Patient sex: M
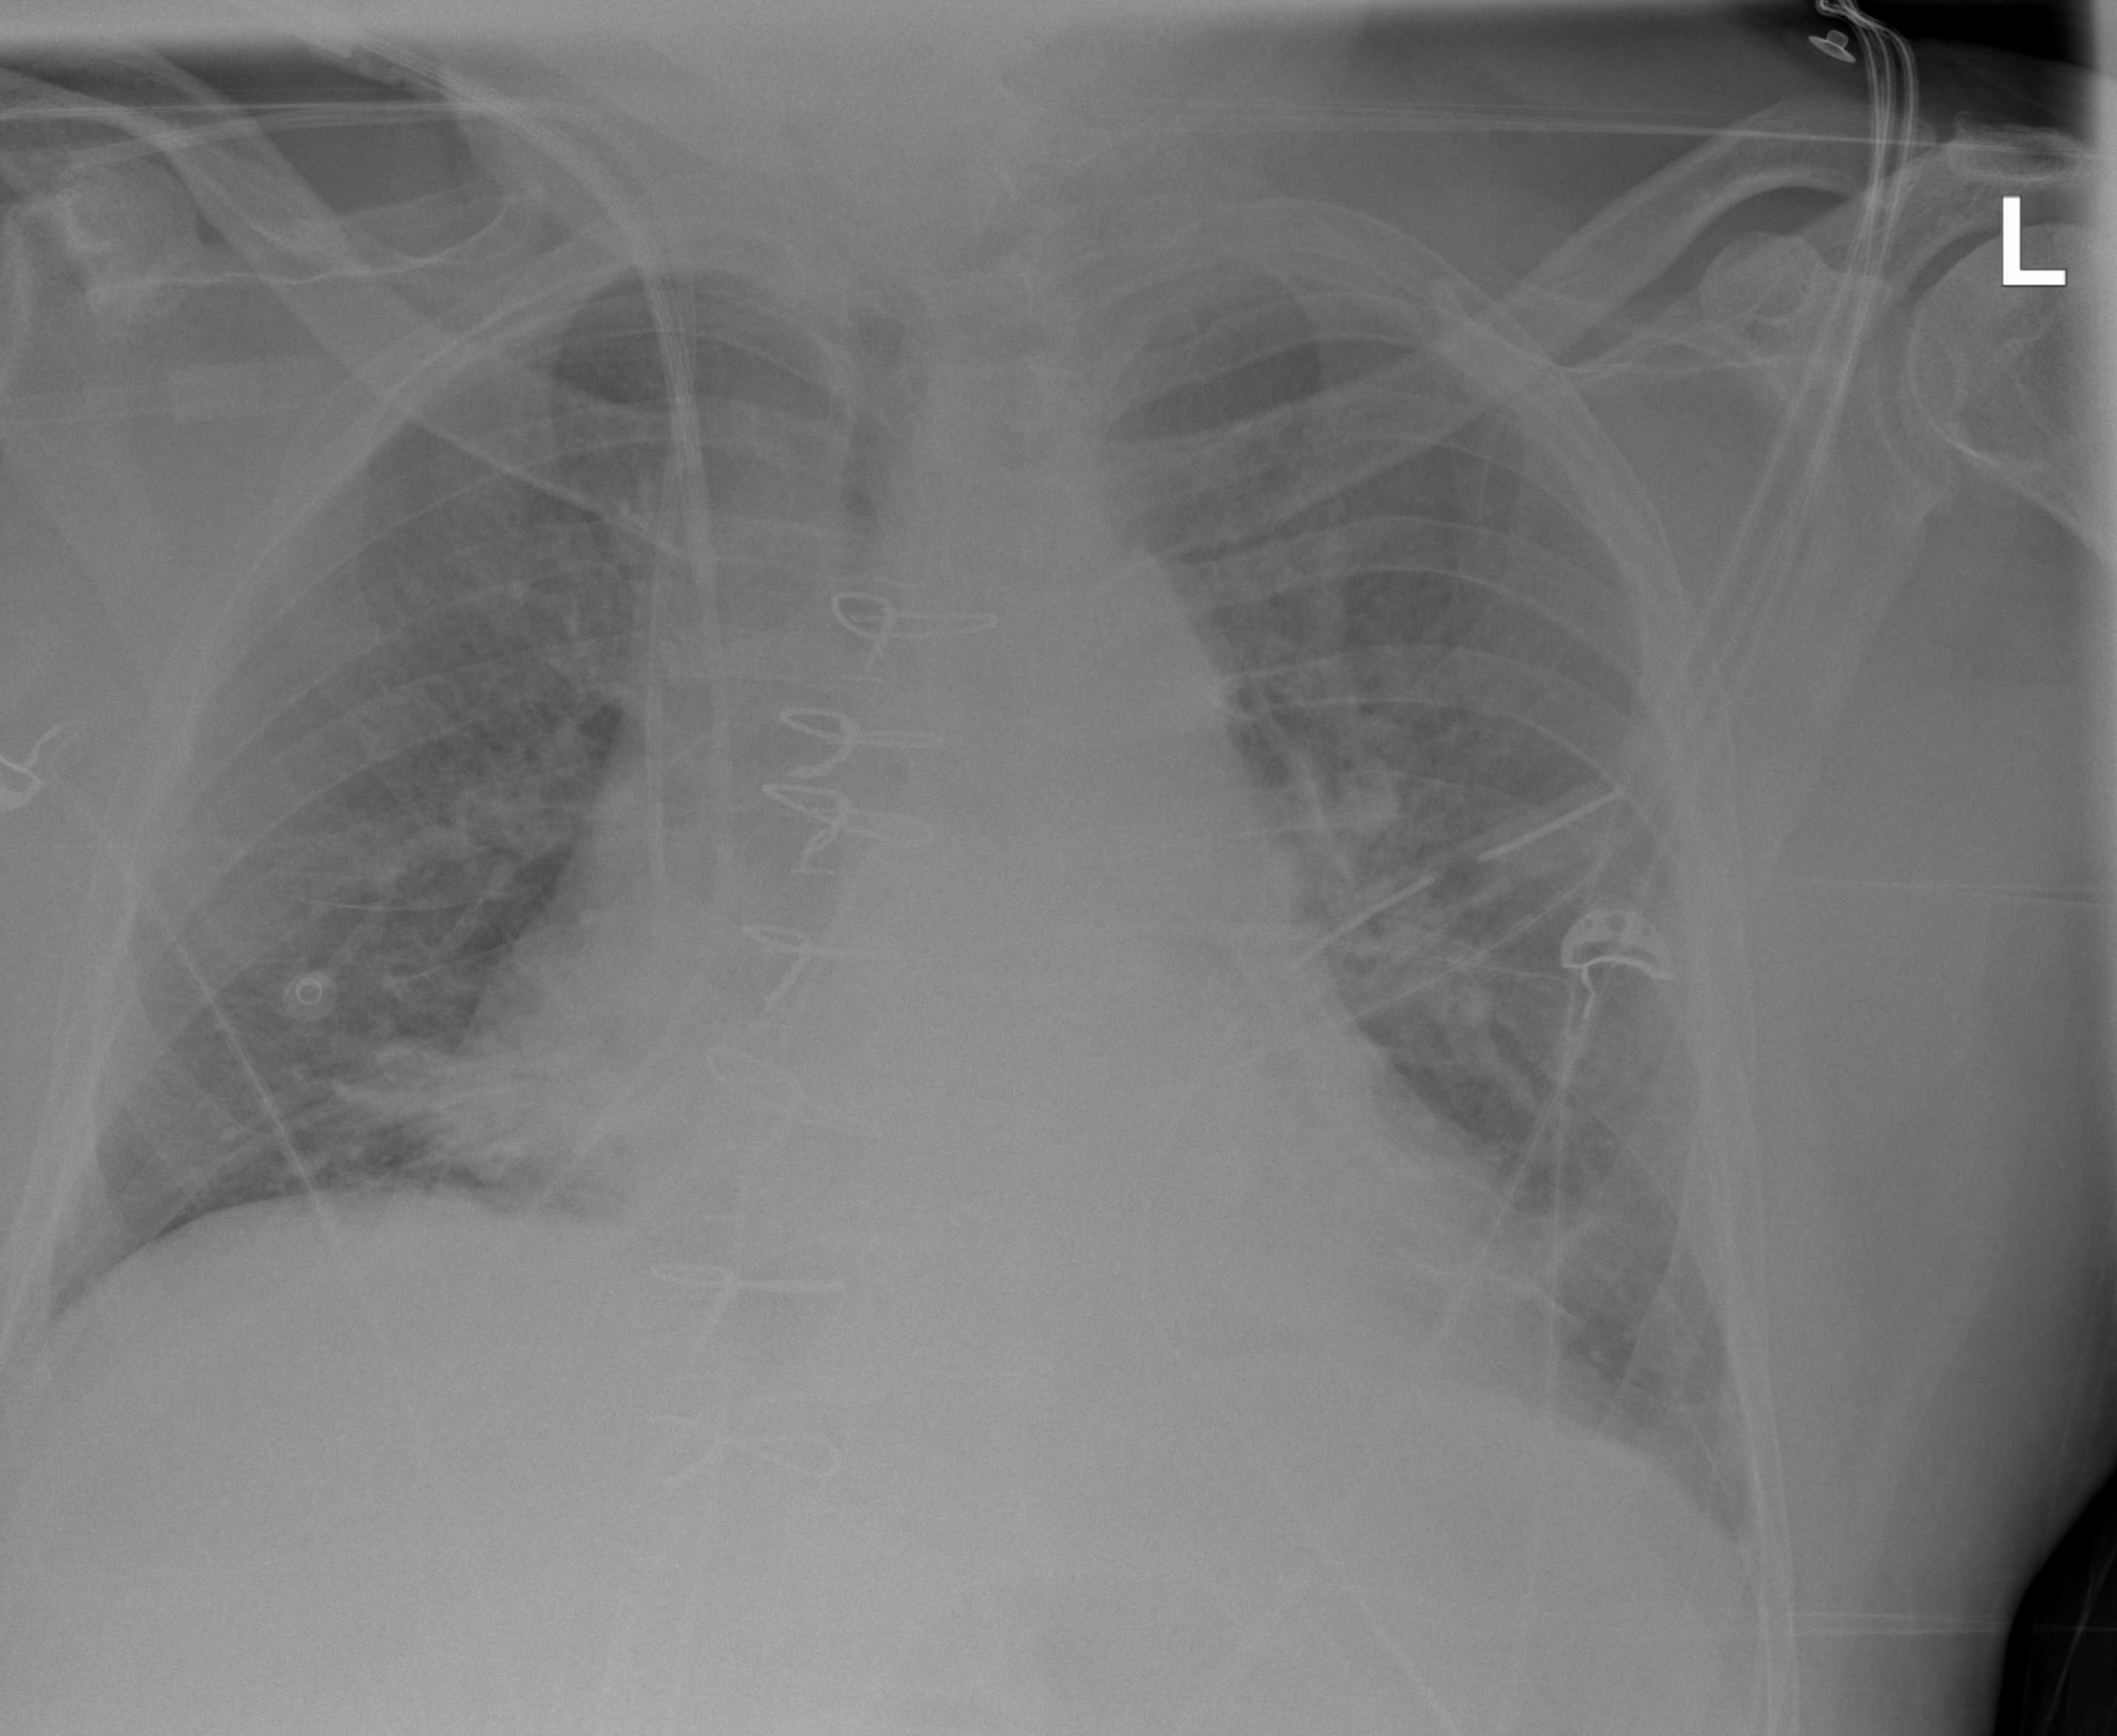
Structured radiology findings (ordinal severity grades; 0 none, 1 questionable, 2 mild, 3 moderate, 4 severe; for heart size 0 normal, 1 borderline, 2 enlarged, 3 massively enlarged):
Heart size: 2
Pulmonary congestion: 2
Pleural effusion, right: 0
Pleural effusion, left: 1
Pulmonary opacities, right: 1
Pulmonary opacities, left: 1
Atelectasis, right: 2
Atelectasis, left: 2